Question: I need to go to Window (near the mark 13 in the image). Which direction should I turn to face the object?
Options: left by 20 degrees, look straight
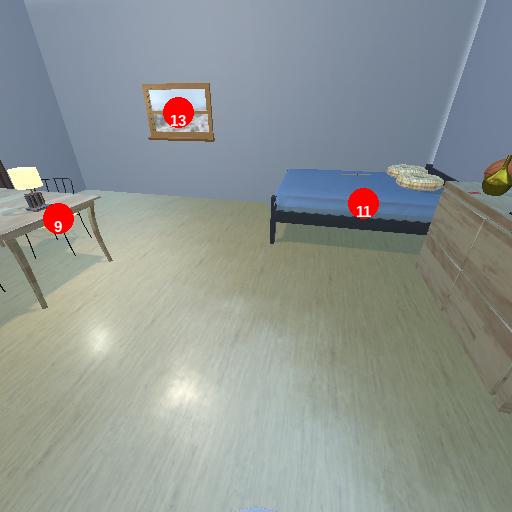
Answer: left by 20 degrees